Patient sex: M
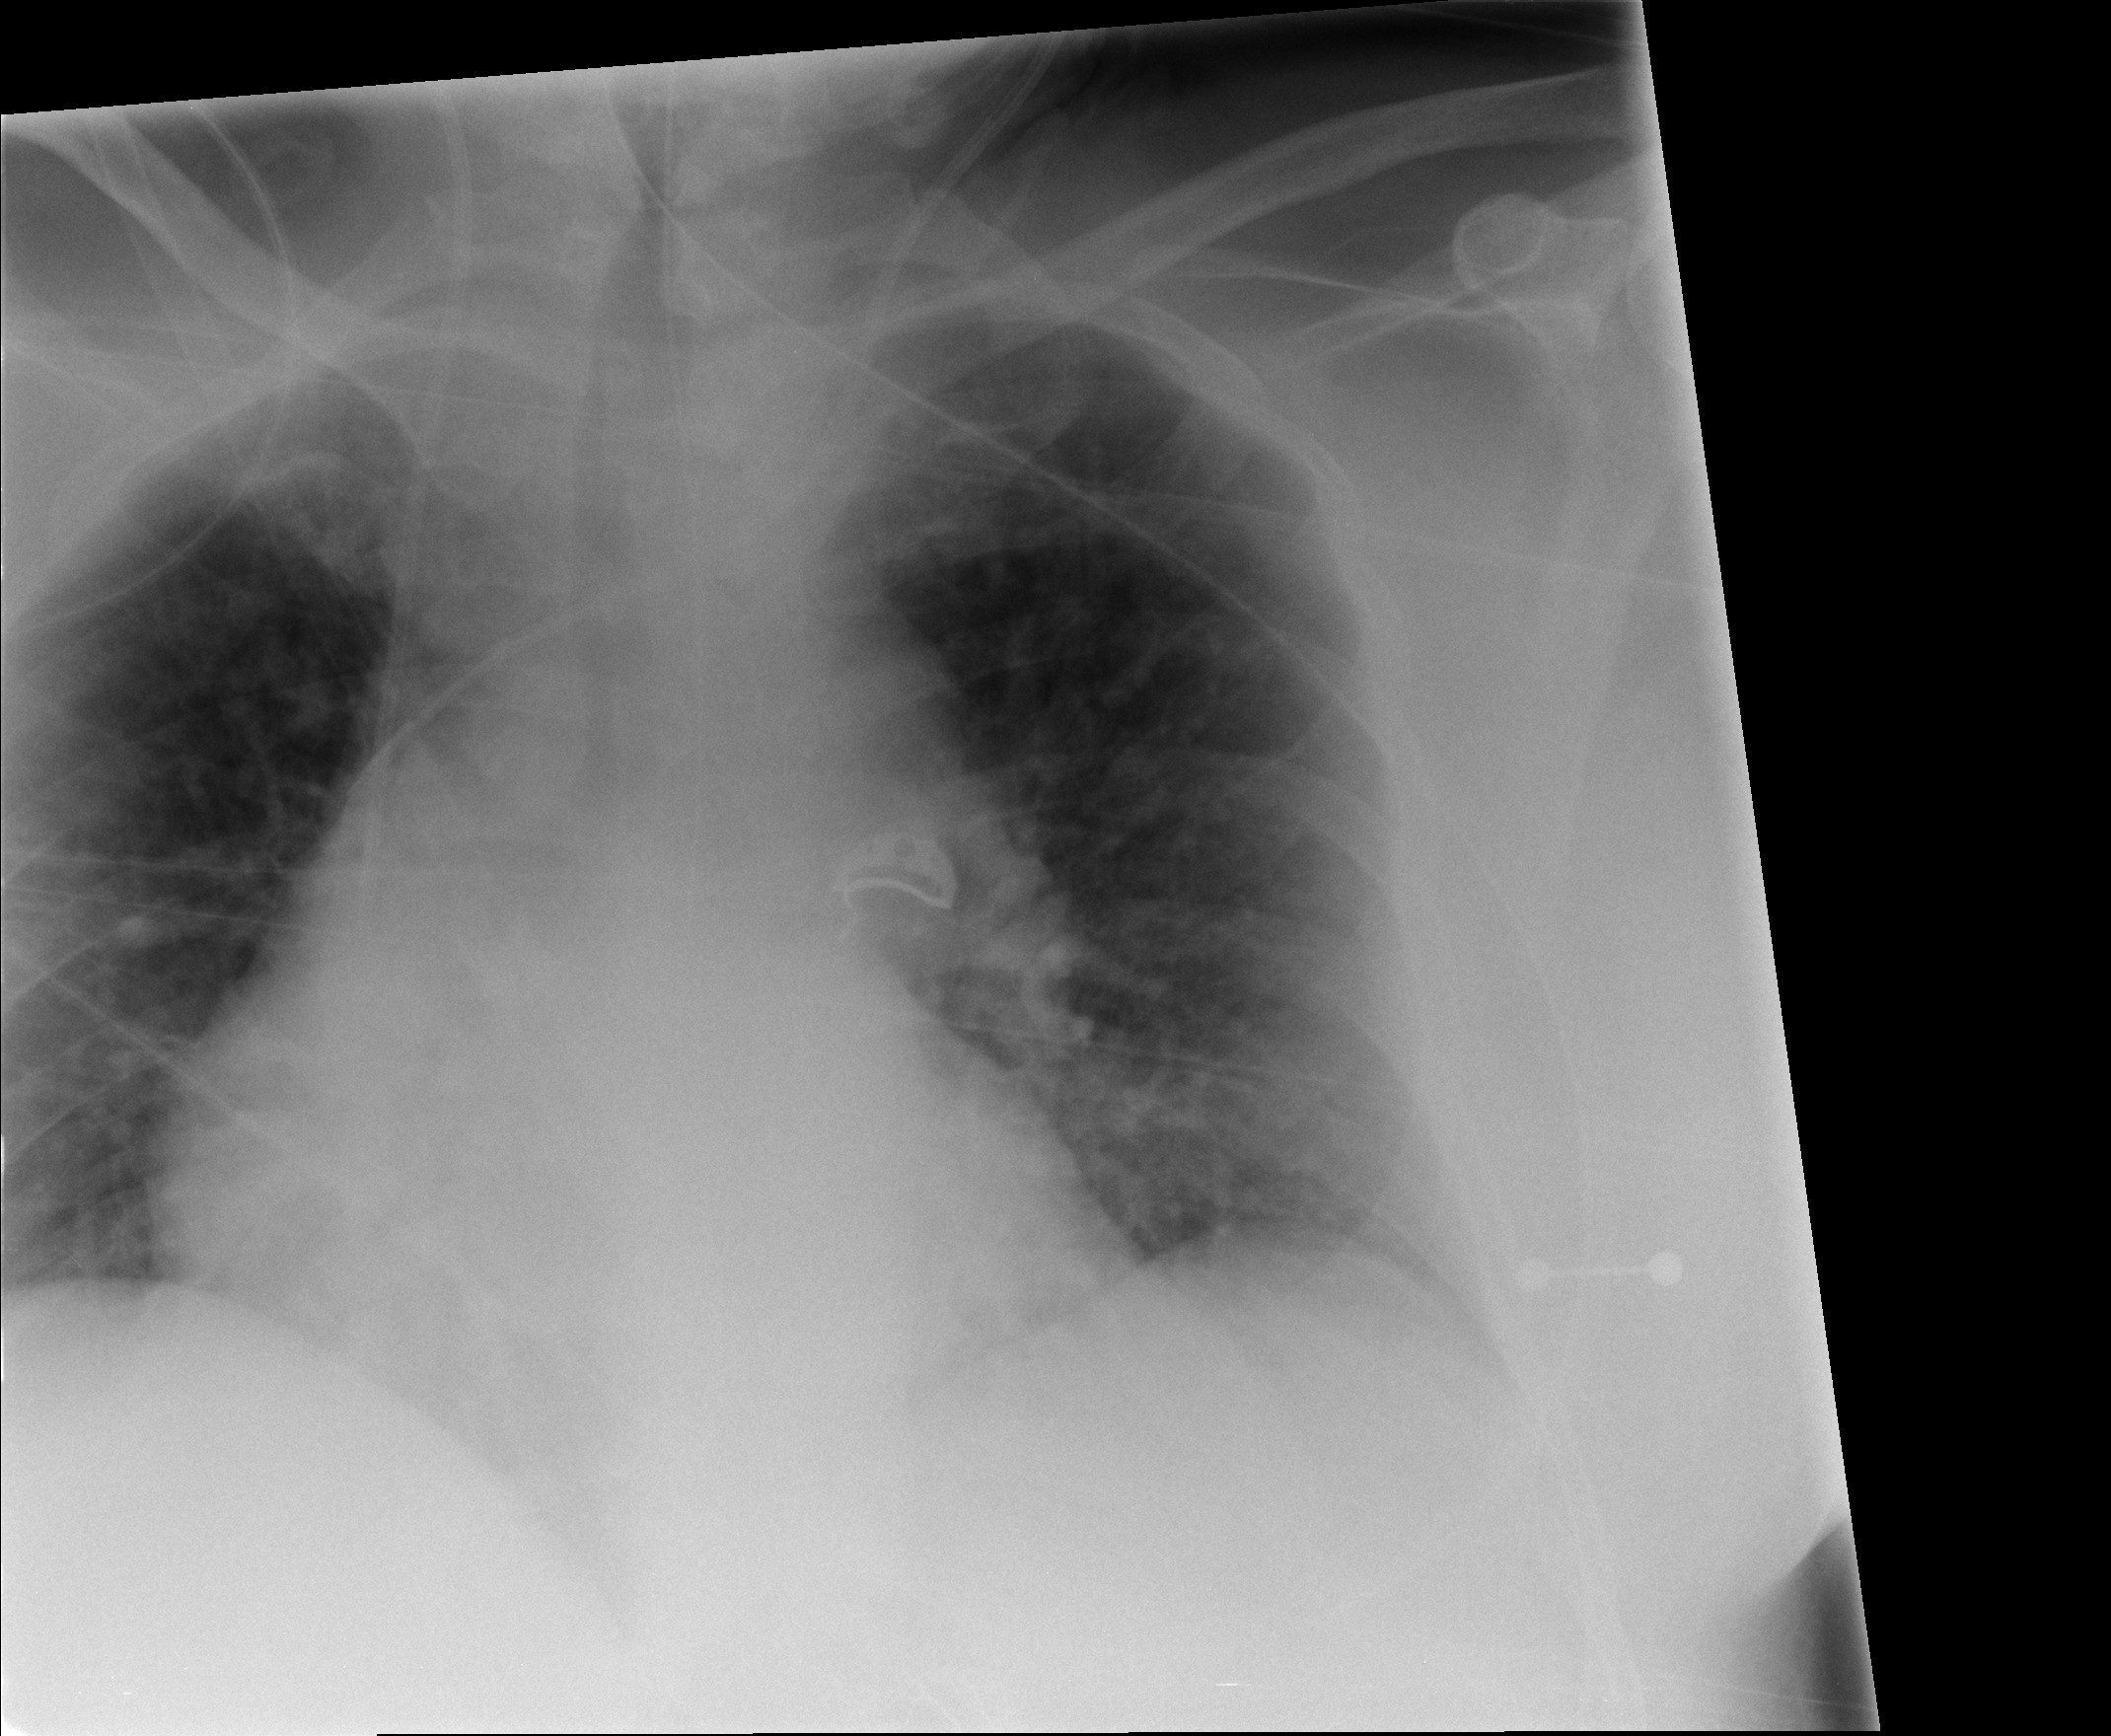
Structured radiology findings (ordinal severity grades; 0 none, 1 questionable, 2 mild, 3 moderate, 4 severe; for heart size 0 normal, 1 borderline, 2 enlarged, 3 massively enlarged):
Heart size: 2
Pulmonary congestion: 2
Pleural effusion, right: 0
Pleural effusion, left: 2
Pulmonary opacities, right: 0
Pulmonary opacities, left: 0
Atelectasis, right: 2
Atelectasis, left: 2